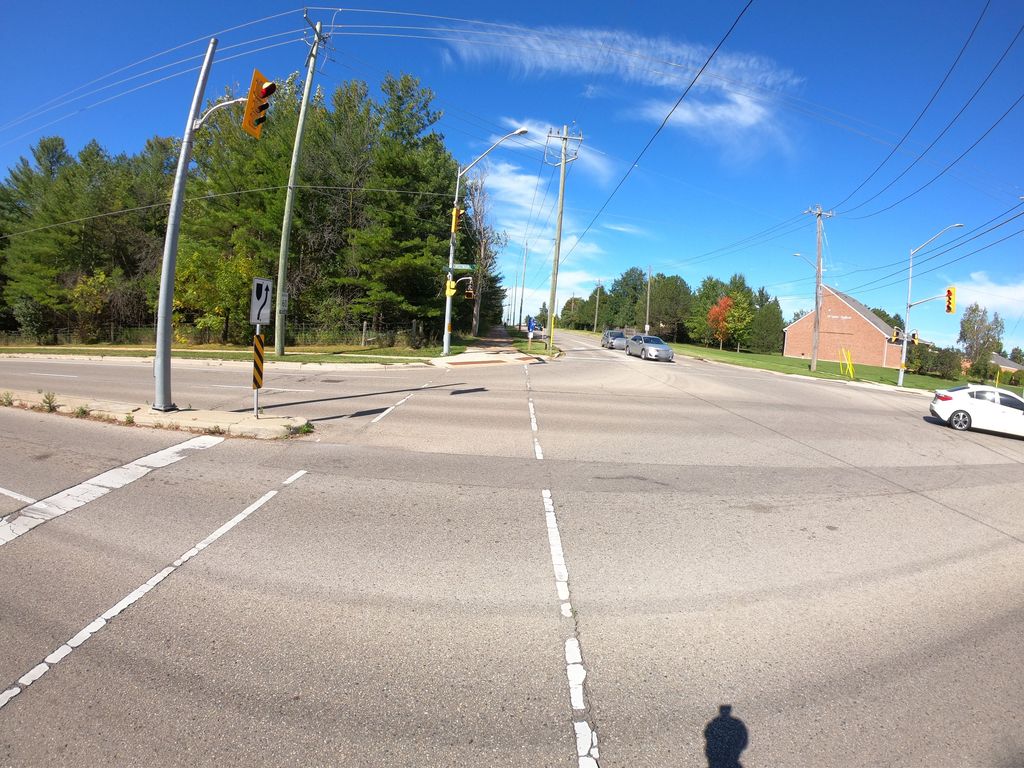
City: kitchener-waterloo